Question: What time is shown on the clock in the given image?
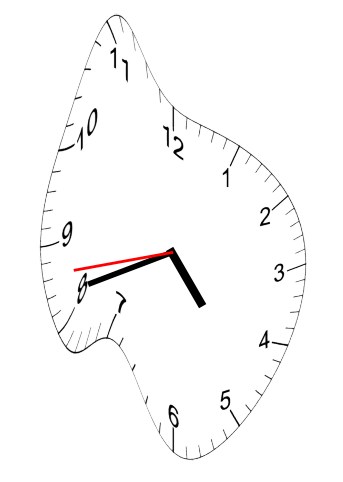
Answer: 04:41:43